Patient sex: M
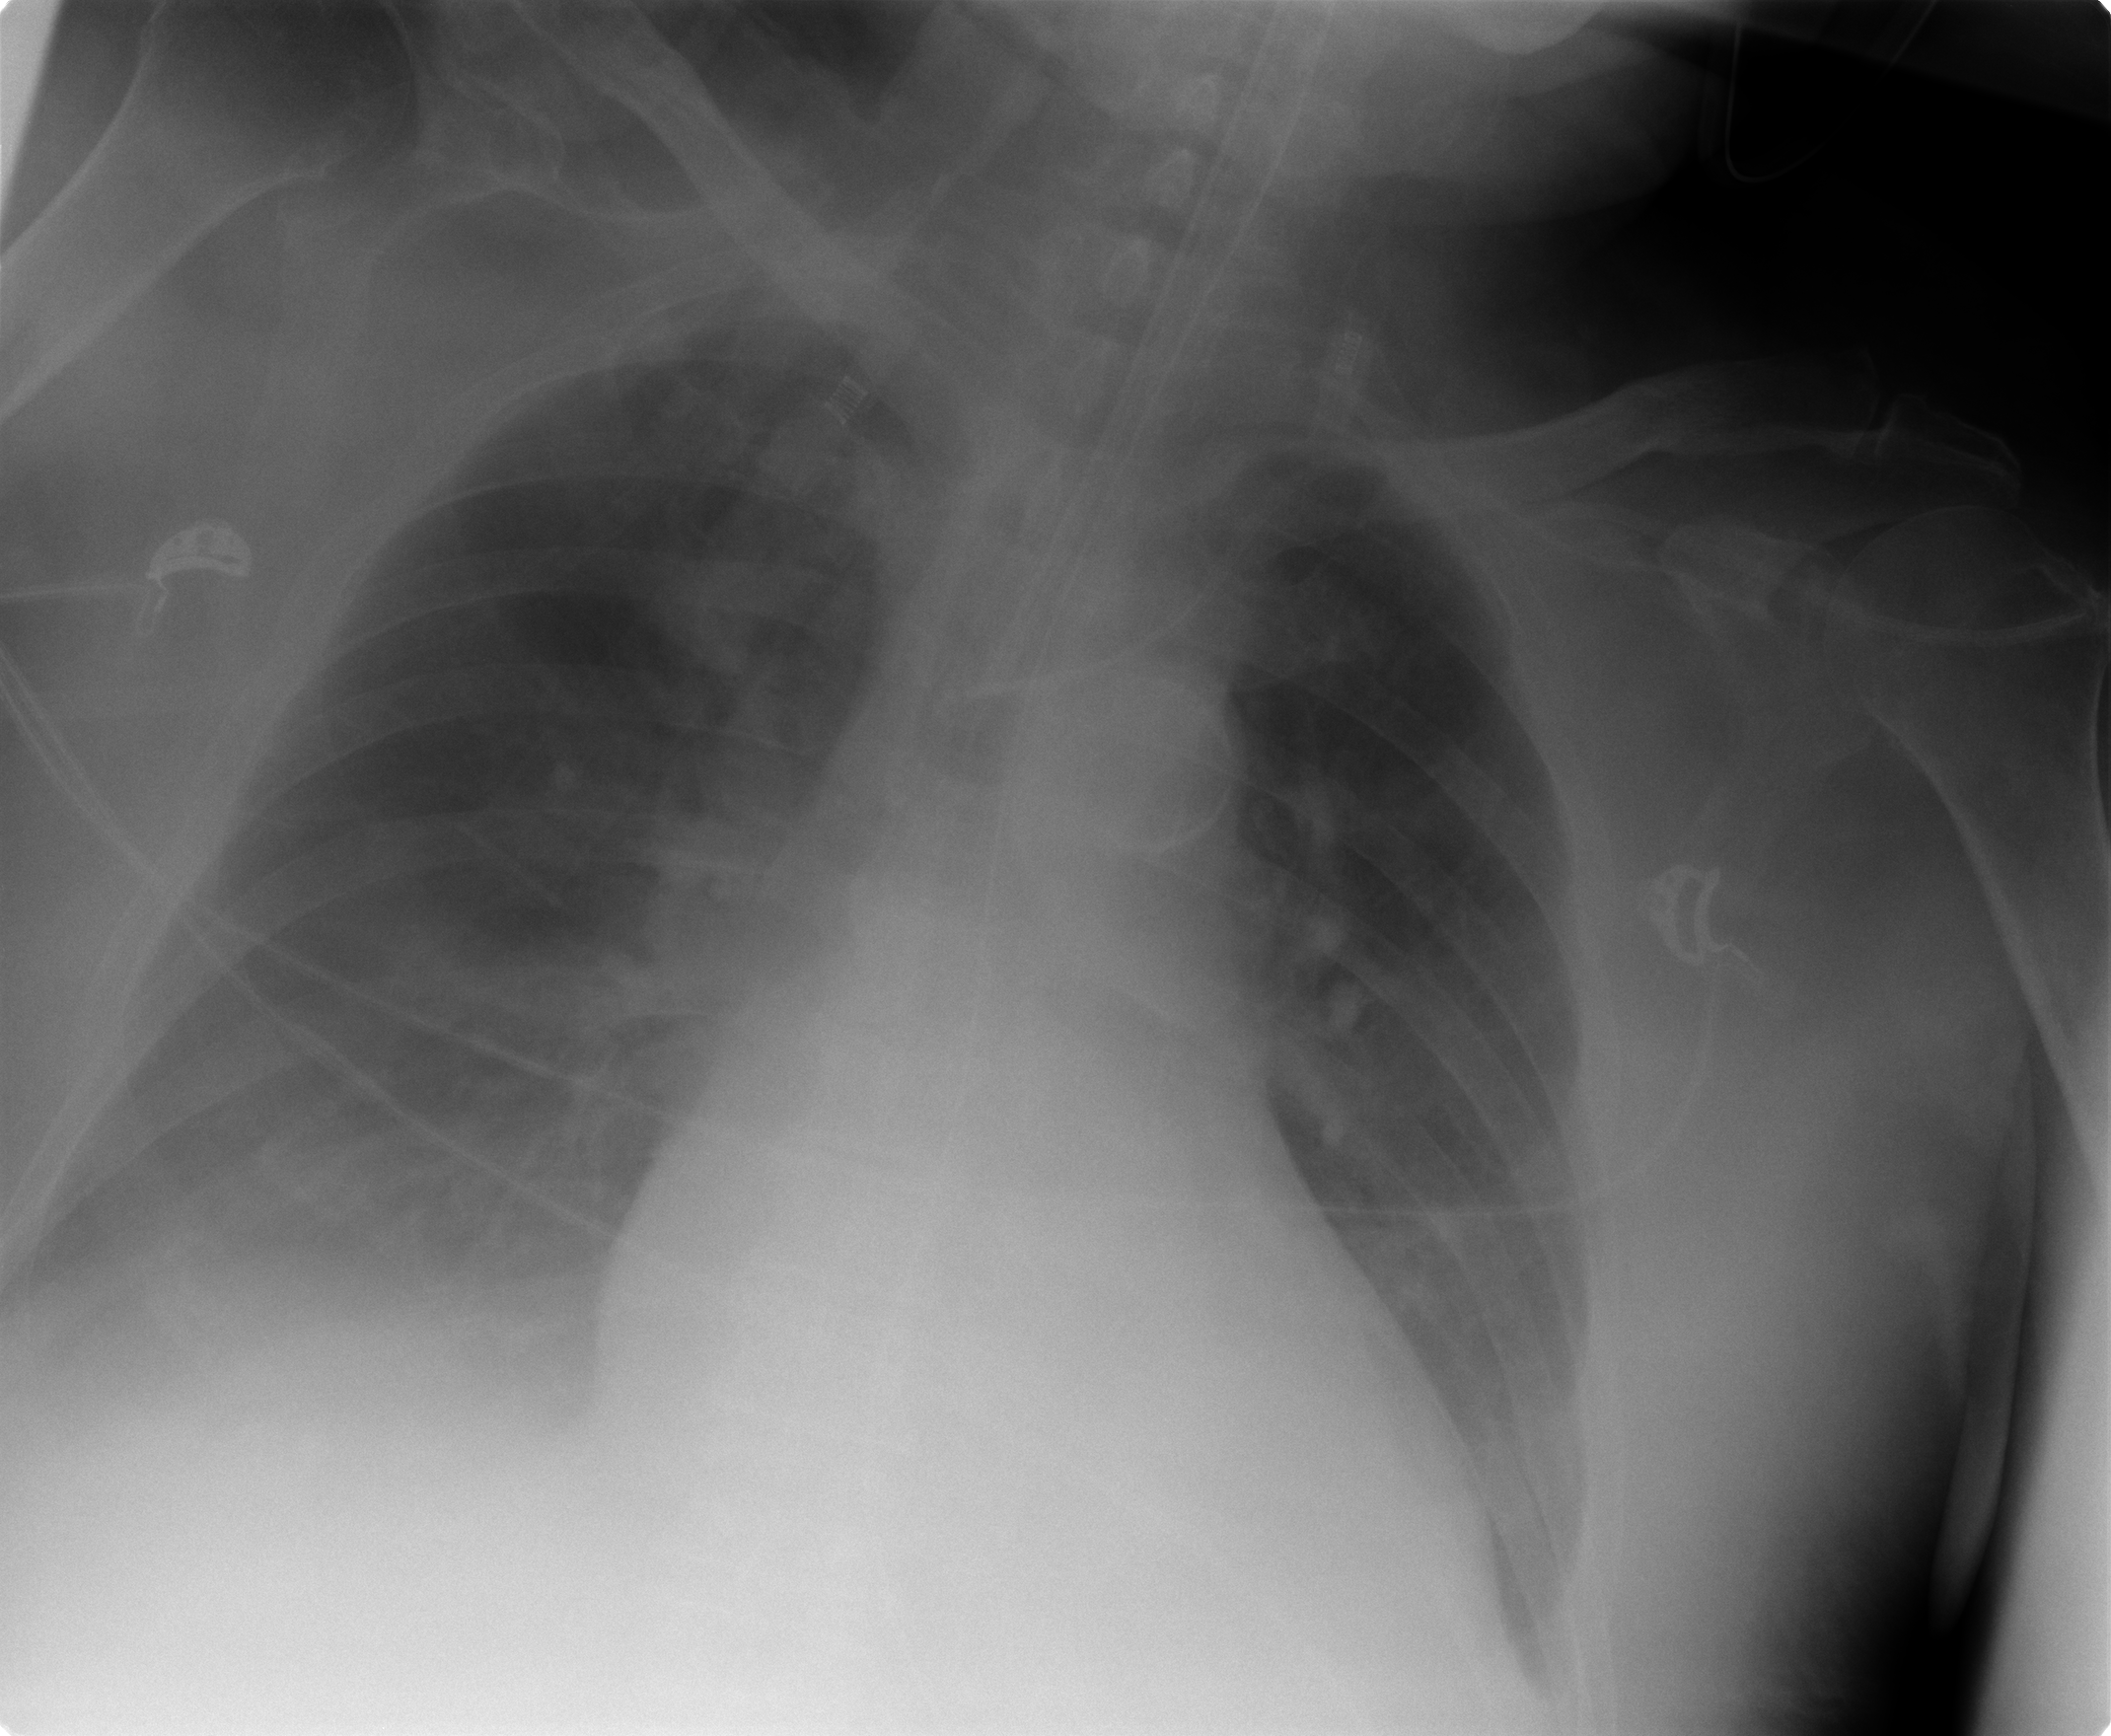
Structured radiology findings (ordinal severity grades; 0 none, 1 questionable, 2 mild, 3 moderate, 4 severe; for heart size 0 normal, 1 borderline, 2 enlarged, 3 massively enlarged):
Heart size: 2
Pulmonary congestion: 2
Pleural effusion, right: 2
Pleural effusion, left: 2
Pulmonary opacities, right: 0
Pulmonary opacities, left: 0
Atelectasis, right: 2
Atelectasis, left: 1